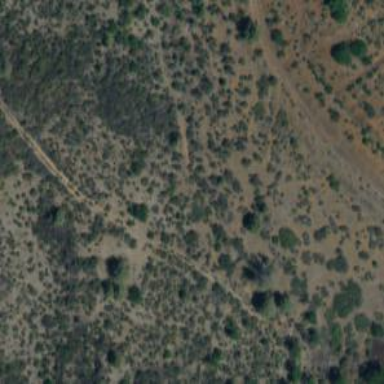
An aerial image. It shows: Abandoned railway with historical significance.